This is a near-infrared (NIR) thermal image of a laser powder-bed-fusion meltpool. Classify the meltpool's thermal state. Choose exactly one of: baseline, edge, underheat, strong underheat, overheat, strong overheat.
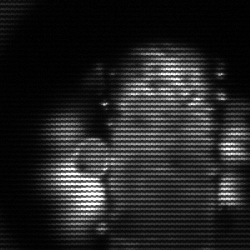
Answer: strong underheat